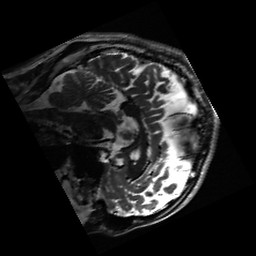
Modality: inplaneT2
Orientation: sagittal